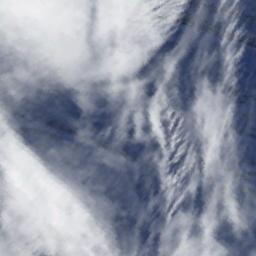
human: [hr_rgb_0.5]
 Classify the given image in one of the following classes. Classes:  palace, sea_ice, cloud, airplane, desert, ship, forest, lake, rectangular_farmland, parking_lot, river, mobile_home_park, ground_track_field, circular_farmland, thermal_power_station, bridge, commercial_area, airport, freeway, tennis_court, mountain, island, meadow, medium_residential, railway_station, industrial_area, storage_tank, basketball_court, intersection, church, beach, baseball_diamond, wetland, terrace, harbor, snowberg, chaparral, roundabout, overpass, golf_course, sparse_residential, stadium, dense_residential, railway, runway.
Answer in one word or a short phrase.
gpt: cloud